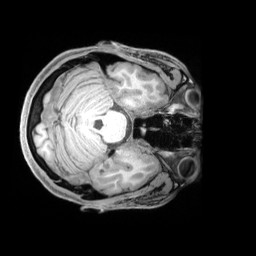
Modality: T1w
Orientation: axial
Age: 28
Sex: male
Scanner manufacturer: siemens
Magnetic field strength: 3 T
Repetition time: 1.97 s
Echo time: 0.00206 s